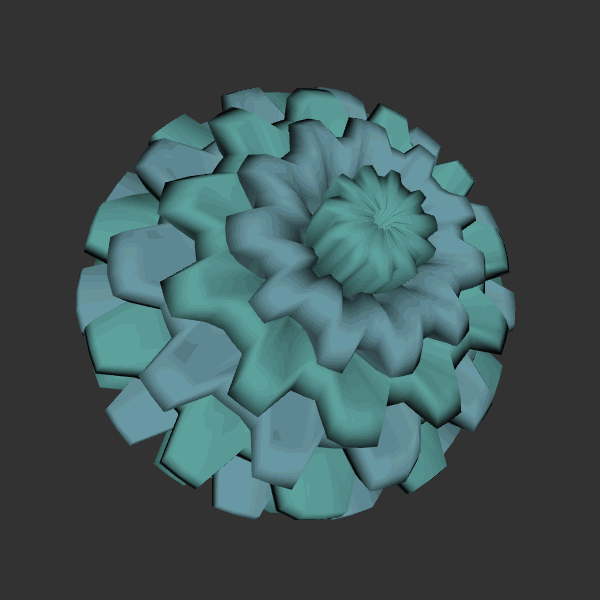
Background: dark